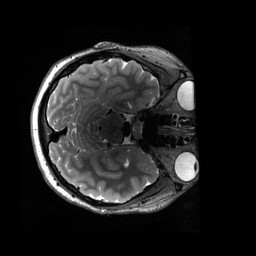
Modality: T2w
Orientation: axial
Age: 24
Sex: female
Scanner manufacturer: siemens
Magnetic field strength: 3 T
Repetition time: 3.2 s
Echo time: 0.564 s